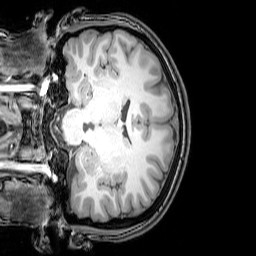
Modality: T1w
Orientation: coronal
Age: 20
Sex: female
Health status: healthy
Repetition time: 0.081 s
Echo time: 0.037 s